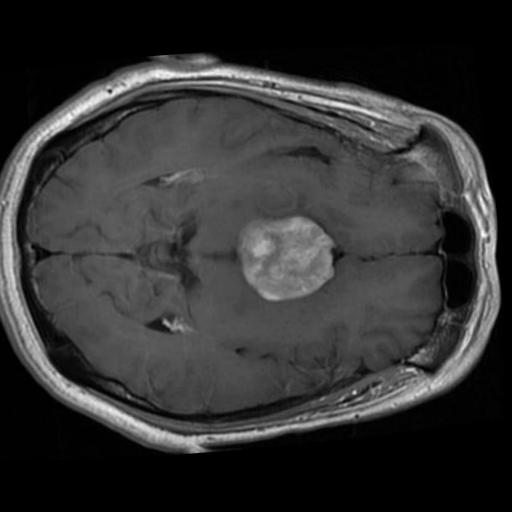
Label: brain_tumor